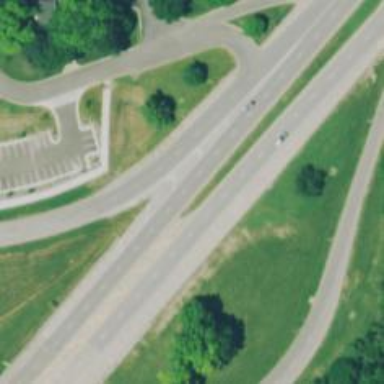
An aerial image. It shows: Trunk link highway.